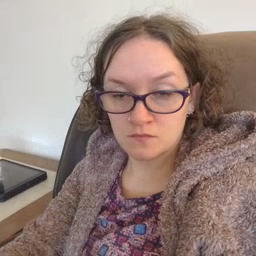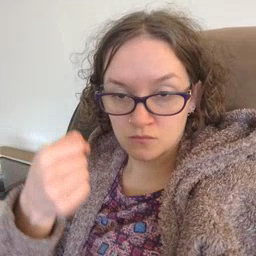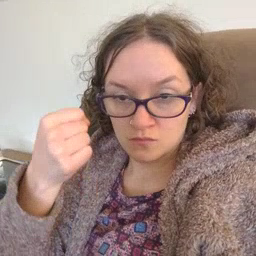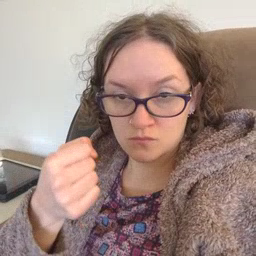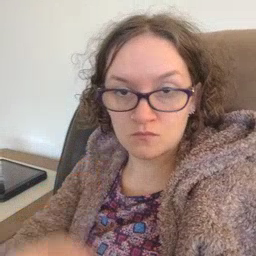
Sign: car